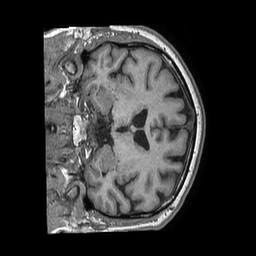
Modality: T1w
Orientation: coronal
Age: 63
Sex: male
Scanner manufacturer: philips
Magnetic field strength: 1.5 T
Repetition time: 0.007687 s
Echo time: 0.003499 s